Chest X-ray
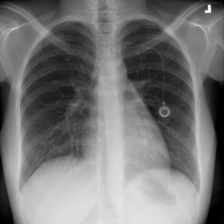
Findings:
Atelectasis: negative
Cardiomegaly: negative
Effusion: negative
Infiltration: negative
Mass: negative
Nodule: negative
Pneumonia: negative
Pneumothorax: negative
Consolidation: negative
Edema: negative
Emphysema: negative
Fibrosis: negative
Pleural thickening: negative
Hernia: negative